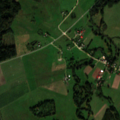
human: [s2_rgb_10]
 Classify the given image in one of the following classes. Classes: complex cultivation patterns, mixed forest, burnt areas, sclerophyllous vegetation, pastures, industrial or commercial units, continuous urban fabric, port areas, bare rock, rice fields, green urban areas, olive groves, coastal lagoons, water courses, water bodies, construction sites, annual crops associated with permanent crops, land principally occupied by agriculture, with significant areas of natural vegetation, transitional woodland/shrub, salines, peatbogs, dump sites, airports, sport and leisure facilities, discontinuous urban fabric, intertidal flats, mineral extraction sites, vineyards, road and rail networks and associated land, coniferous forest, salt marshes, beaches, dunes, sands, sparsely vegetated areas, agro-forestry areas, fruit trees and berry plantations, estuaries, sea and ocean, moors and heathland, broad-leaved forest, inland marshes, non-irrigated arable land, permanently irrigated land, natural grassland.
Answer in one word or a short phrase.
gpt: non-irrigated arable land, pastures, complex cultivation patterns, land principally occupied by agriculture, with significant areas of natural vegetation, coniferous forest